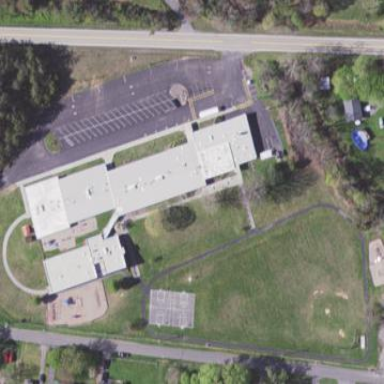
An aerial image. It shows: School.